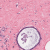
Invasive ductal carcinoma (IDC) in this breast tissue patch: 0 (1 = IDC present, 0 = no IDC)